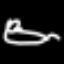
Label: frog